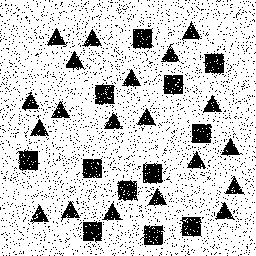
Squares: 12
Triangles: 20
Stars: 0
Total shapes: 32